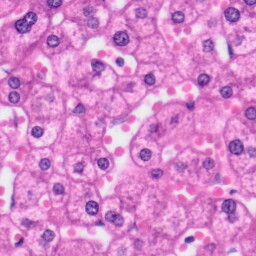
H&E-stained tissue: Liver